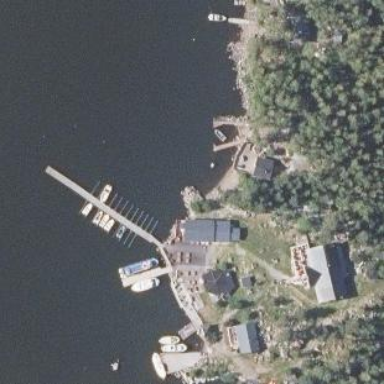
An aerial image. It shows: Pier with mooring facilities.